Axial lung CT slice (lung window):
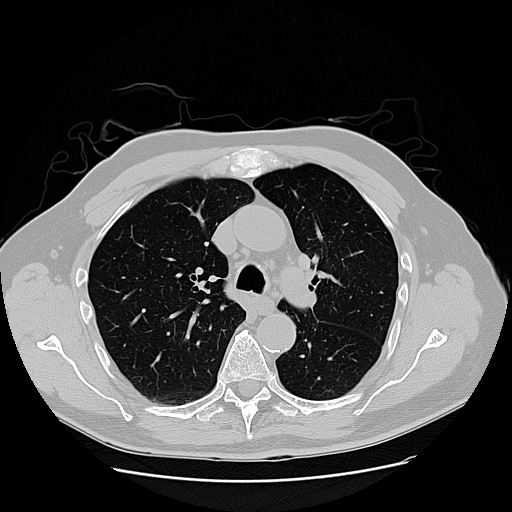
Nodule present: no